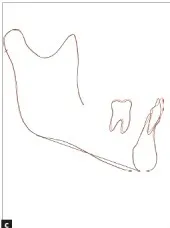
Superimposed on the mandibular plane at the menton.
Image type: radiology (x_ray)